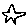
Label: star